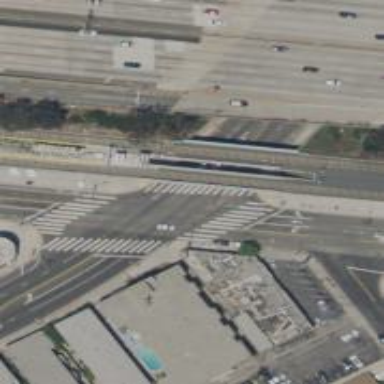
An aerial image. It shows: Footway crossing with zebra markings.